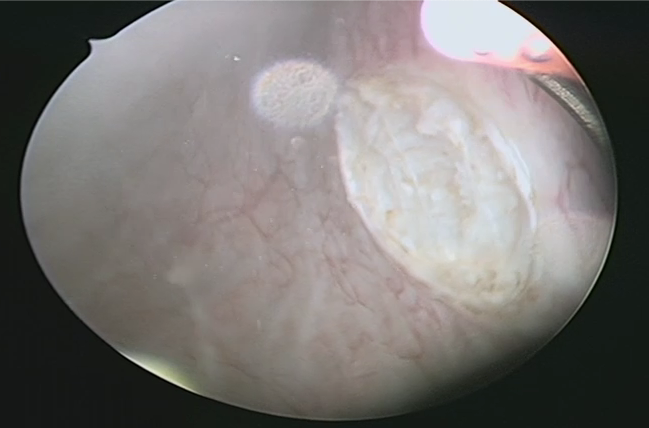
Modality: WLC
Class: Anatomical landmarks
Subclass: ResectionBed
Lesion: L1
Stage: Ta
Morphology: Papillary
Bladder cancer association: No